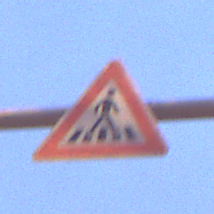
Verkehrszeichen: FussgaengerueberwegLinks
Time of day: Night
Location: Outdoor (Urban)
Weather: PartlyCloudy
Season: NotSpecified
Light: Artificial